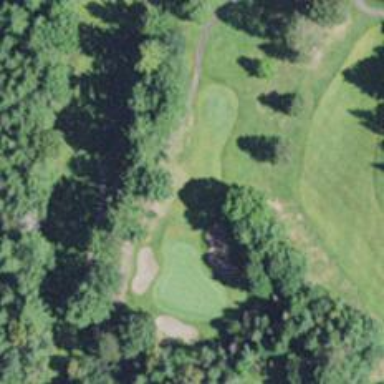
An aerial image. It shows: Golf hole.